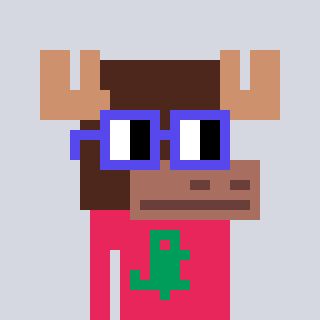
a pixel art character with square blue glasses, a moose-shaped head and a redpinkish-colored body on a cool background